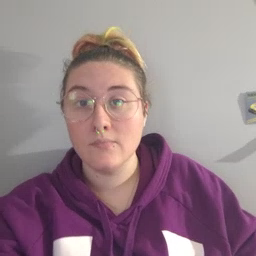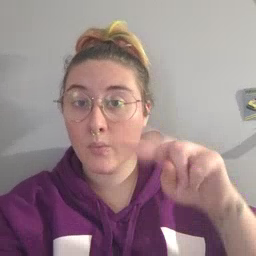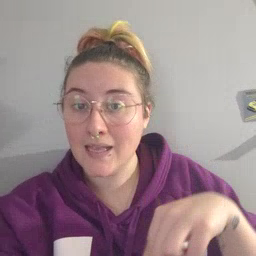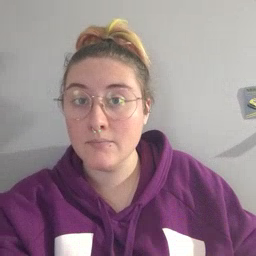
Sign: read